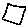
Label: square